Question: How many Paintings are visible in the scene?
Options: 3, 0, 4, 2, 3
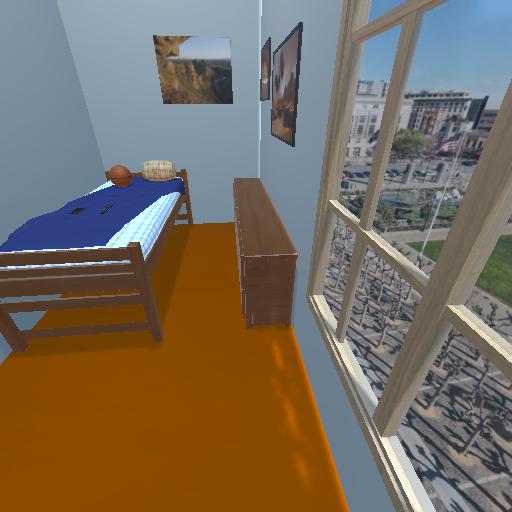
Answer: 3